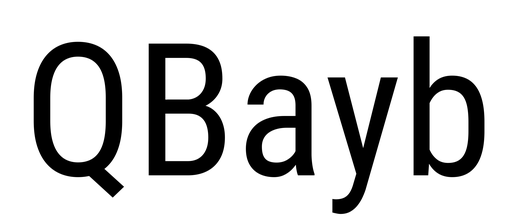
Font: Roboto_Condensed_Regular